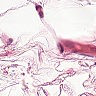
Metastatic tissue present: no